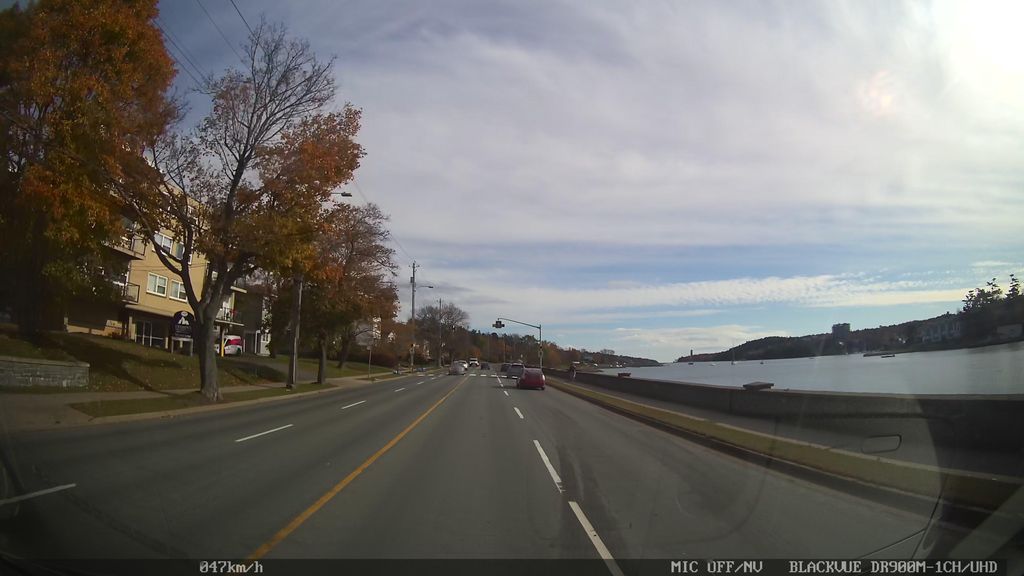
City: halifax